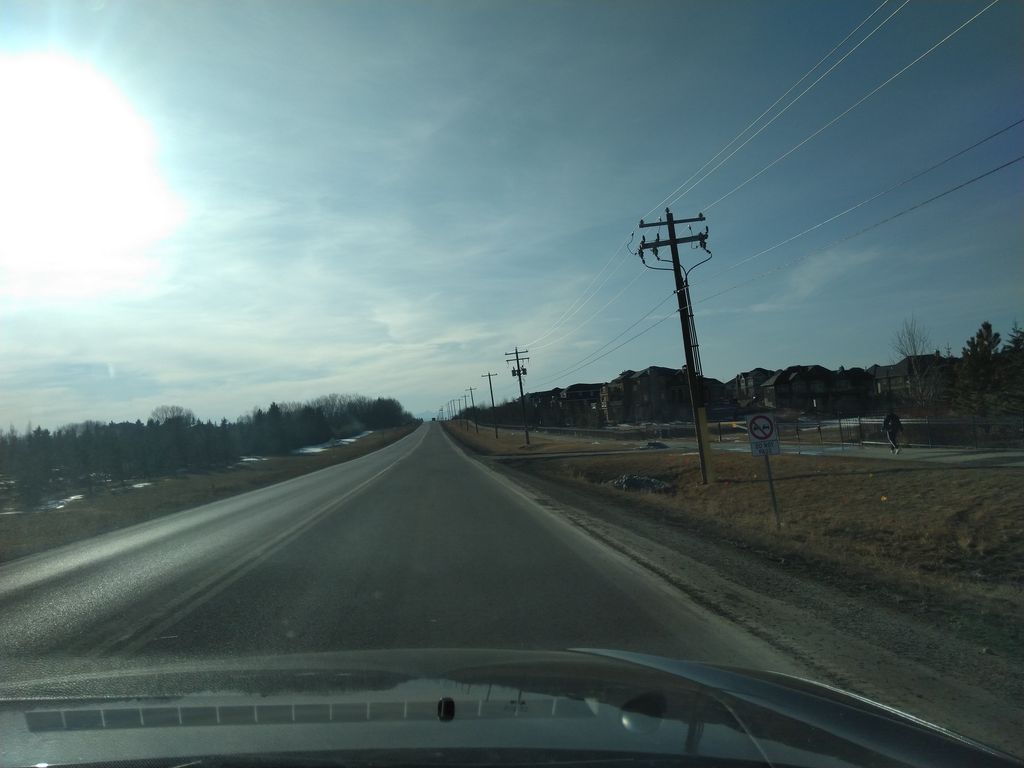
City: calgary